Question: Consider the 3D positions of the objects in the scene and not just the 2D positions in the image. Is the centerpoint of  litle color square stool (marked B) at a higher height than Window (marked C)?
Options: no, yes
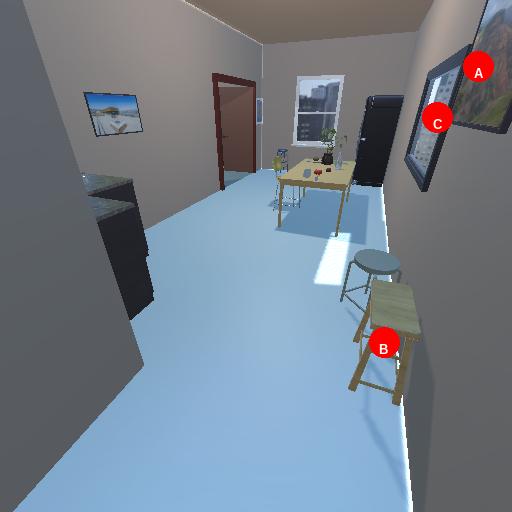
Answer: no